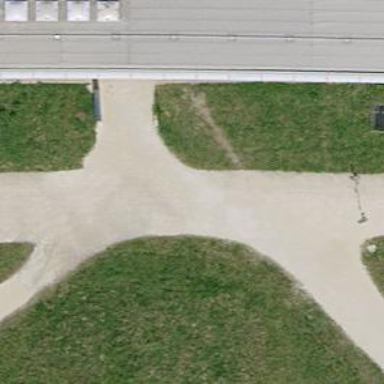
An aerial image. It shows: Footway with fine gravel surface.